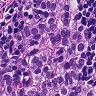
Metastatic tissue present: yes